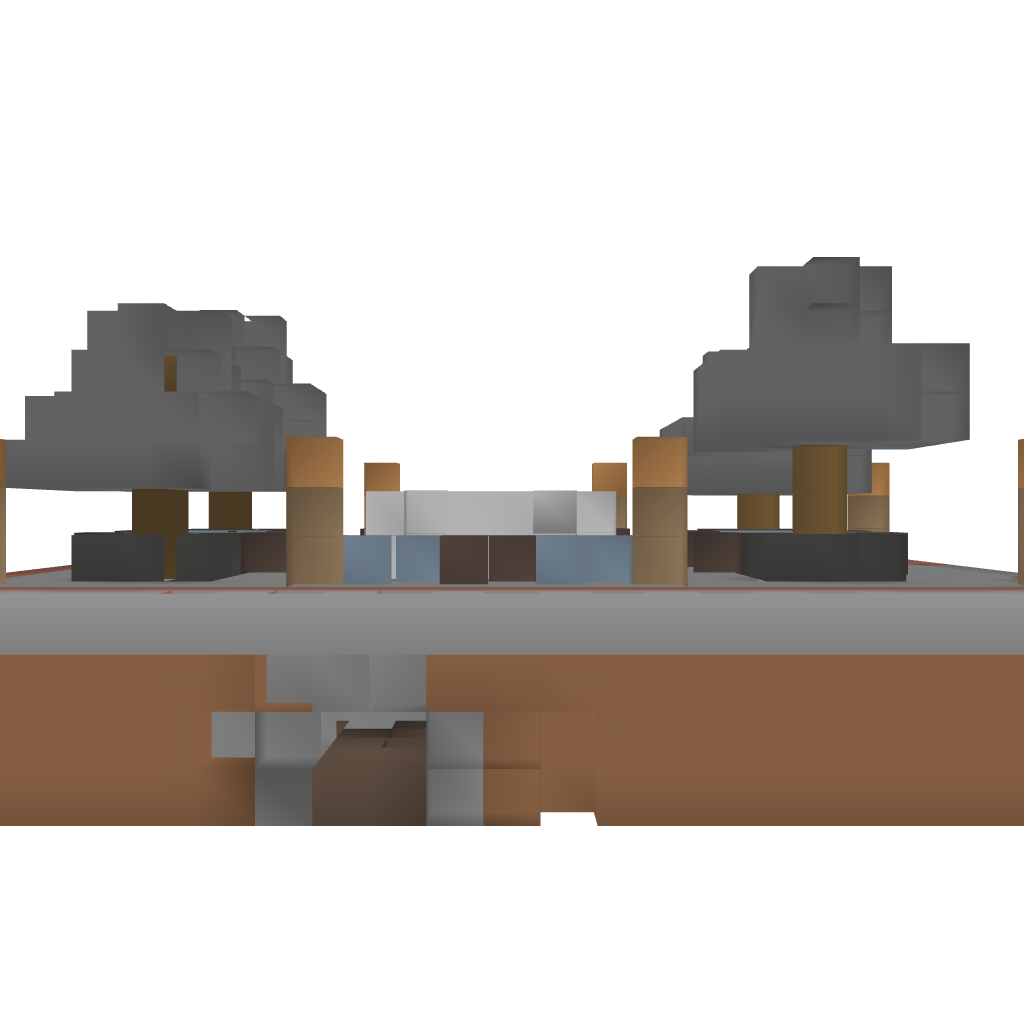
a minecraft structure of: Square (updated)